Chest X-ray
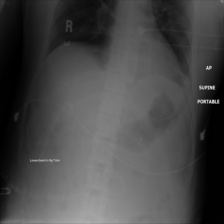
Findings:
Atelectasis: negative
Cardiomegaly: negative
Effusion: negative
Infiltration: negative
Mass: negative
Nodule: negative
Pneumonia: negative
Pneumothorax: negative
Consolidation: negative
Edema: negative
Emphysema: negative
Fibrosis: negative
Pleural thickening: negative
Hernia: negative